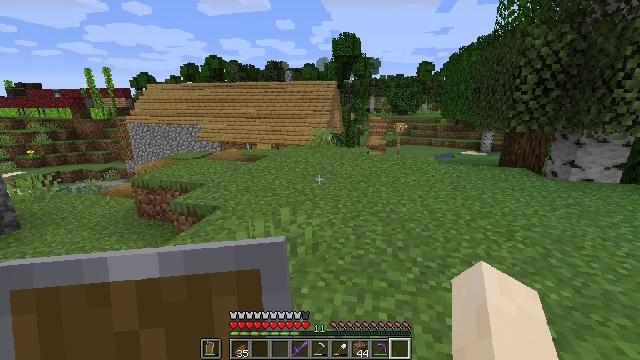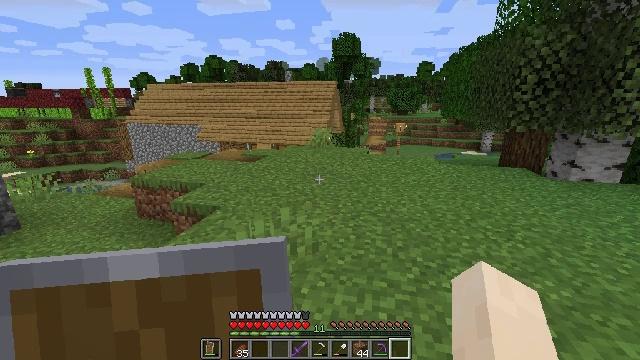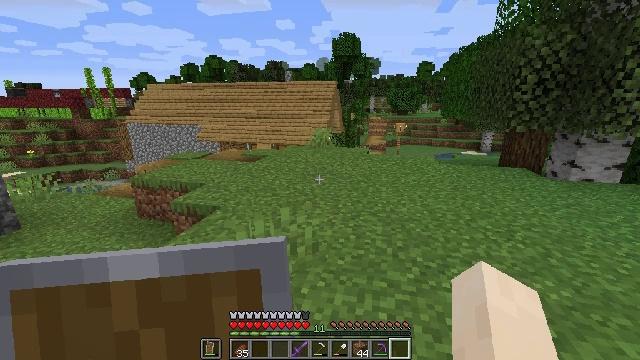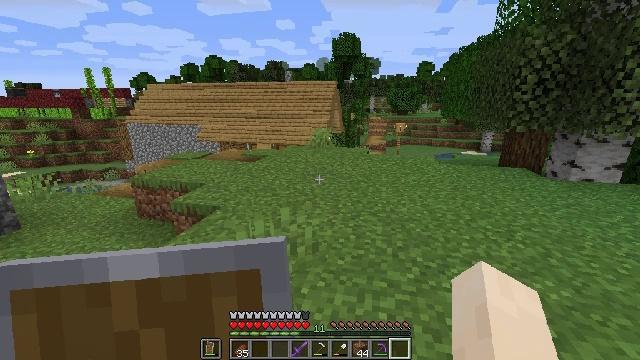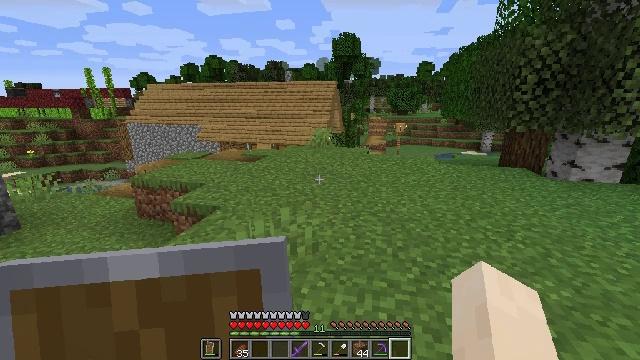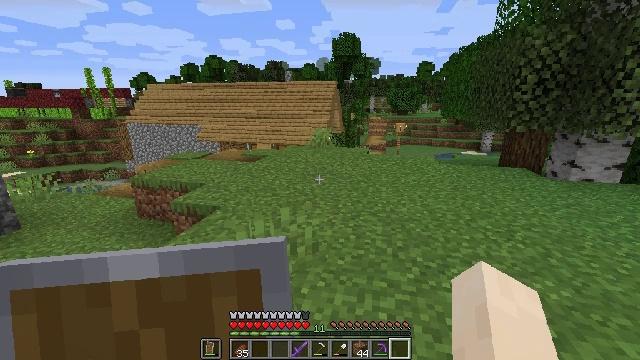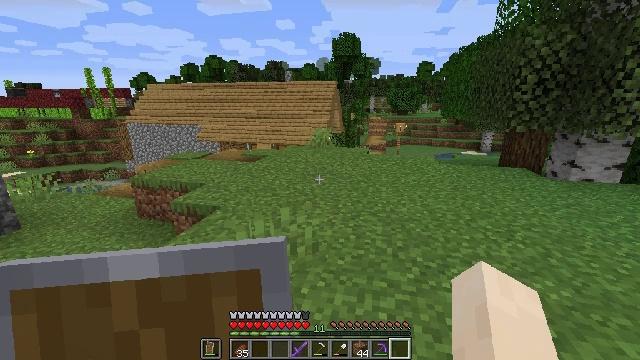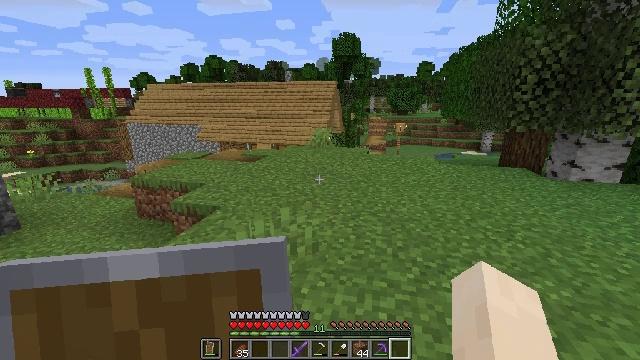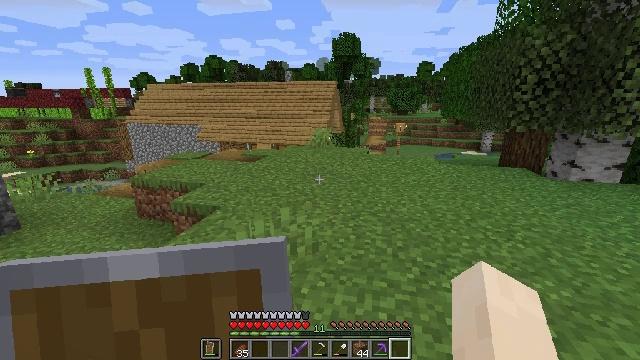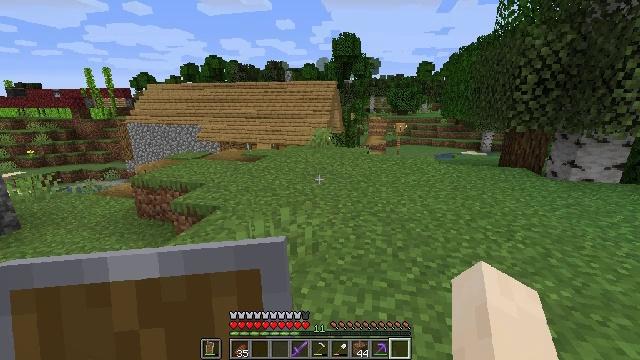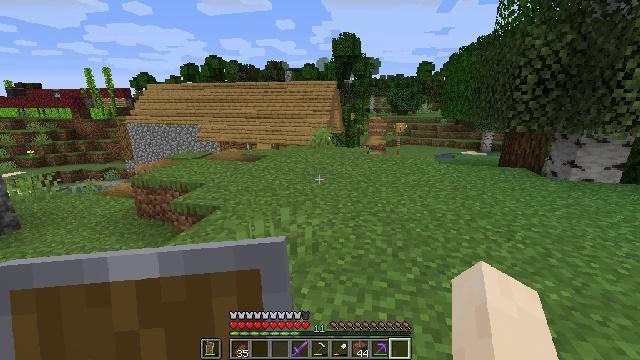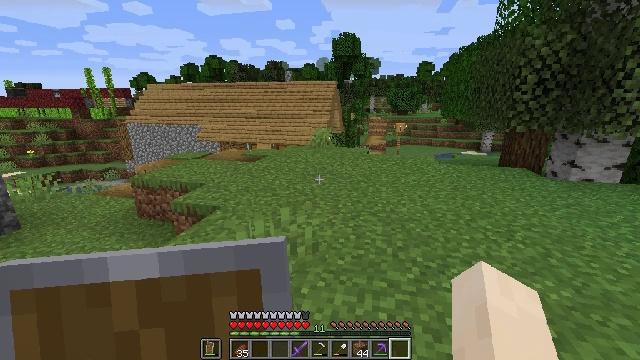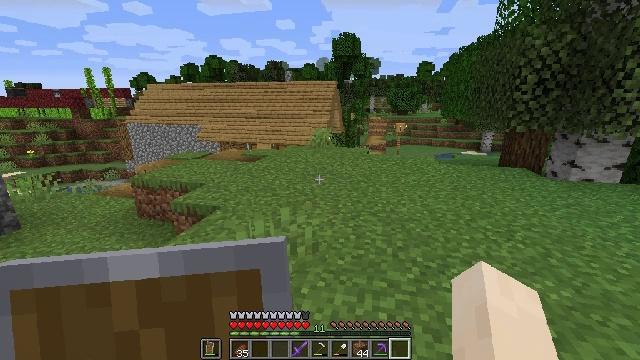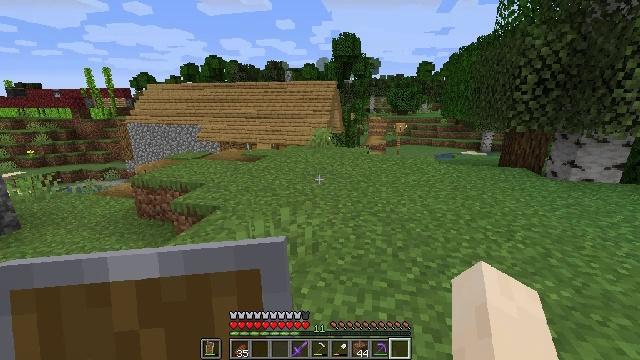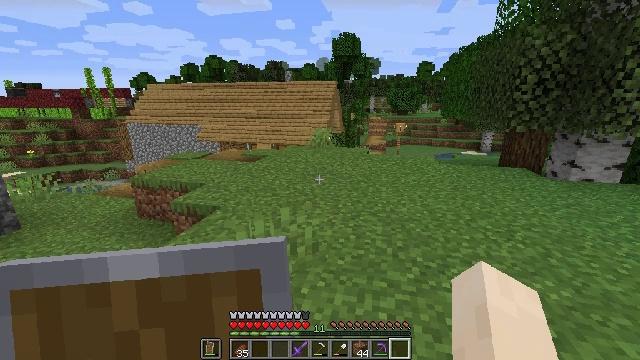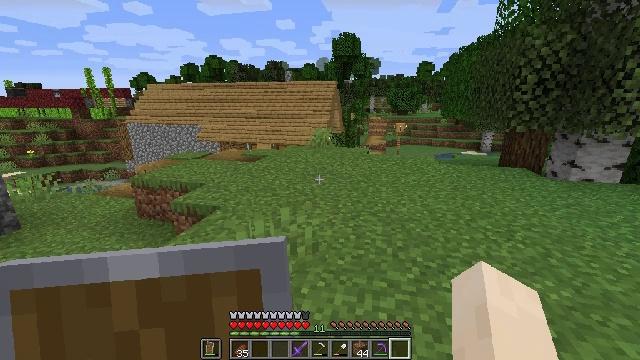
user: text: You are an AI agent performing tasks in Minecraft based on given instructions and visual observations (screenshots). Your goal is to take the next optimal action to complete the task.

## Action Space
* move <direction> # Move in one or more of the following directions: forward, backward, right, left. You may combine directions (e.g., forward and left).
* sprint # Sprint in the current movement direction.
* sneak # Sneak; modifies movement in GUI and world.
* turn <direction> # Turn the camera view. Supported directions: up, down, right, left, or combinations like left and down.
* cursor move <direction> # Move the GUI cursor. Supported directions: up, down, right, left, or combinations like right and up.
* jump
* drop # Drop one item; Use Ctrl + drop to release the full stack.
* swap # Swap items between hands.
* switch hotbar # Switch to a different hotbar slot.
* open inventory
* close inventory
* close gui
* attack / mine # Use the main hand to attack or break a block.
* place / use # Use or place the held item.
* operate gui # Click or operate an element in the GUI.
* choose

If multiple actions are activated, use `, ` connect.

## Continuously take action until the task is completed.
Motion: motion action
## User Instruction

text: Take 5 iron ingots and a chest to craft a hopper.
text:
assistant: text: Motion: no_op
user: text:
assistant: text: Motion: no_op
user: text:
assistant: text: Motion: no_op
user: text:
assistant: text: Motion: no_op
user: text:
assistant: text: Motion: no_op
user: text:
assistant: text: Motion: no_op
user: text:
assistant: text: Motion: no_op
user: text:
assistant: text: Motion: no_op
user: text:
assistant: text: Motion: no_op
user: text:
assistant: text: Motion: no_op
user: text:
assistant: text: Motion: no_op
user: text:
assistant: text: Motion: no_op
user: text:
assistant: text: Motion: no_op
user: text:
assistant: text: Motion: no_op
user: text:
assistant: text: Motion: no_op
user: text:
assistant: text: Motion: no_op
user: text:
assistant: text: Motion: no_op
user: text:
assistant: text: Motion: no_op
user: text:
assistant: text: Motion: no_op
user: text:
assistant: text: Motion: no_op
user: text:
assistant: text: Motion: no_op
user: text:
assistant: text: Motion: no_op
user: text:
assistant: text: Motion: no_op
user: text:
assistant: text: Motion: no_op
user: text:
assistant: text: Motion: no_op
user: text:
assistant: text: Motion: no_op
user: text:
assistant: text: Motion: no_op
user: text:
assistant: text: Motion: no_op
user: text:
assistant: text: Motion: no_op
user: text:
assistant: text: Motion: no_op